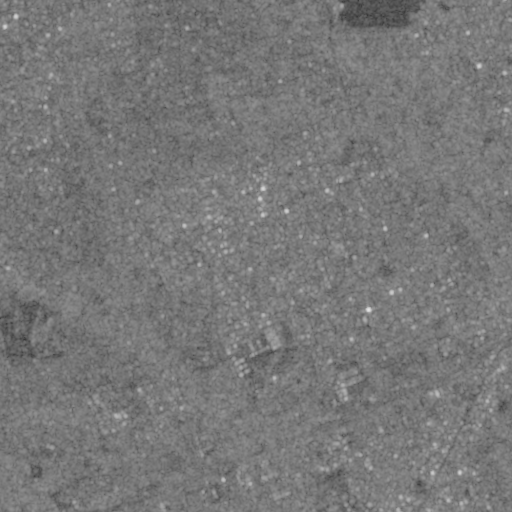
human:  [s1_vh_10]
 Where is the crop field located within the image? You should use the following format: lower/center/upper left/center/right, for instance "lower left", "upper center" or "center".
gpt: The crop field is located in the upper right of the image.
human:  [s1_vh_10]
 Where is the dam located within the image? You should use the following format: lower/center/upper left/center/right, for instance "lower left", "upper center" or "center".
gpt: The dam is located in the upper right of the image.
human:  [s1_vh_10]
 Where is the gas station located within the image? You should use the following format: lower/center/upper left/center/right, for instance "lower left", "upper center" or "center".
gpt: The gas station is located in the lower center of the image.
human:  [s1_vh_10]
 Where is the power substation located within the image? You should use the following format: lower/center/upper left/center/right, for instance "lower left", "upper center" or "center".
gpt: The power substation is located in the upper right of the image.
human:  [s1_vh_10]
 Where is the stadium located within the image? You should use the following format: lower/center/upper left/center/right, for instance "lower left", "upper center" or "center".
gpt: The stadium is located in the lower left of the image.
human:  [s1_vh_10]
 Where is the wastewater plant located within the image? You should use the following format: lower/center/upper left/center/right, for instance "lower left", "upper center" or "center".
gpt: The wastewater plant is located in the center right of the image.
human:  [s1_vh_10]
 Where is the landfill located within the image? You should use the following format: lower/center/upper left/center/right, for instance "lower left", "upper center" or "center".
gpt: There is no landfill in the image.

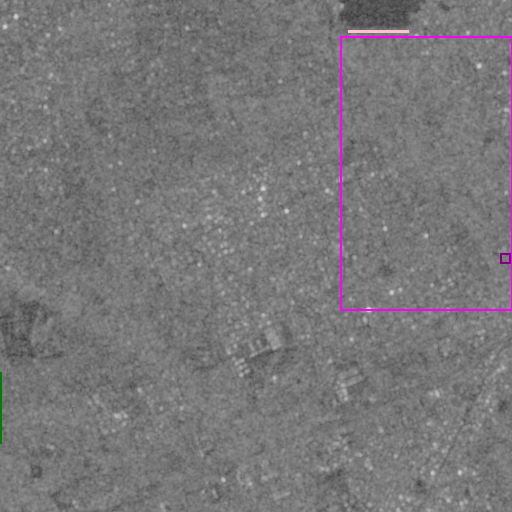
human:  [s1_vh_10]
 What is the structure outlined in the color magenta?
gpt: The structure outlined in magenta is a crop field.
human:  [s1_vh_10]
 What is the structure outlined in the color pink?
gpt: The structure outlined in pink is a dam.
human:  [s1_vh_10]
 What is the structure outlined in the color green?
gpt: The structure outlined in green is a stadium.
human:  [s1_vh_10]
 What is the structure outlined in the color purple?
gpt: The structure outlined in purple is a wastewater plant.
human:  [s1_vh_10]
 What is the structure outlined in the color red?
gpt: There is no red outline.